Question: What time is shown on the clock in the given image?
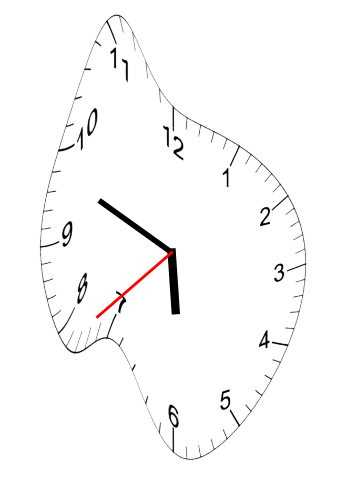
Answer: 05:48:38